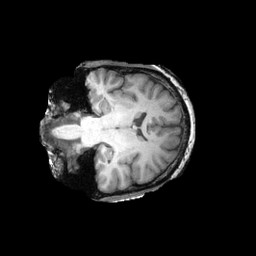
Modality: T1w
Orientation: coronal
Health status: ill
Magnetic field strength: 3 T